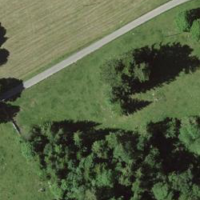
EUNIS habitat code: 41
Species observed at this site:
Narcissus pseudonarcissus